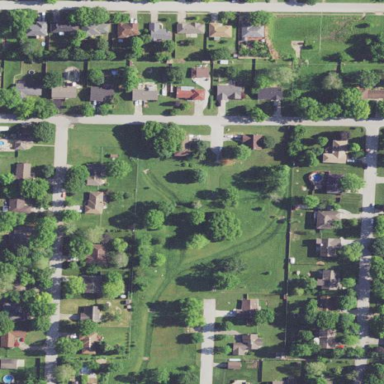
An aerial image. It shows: Residential area consisting of single-family homes.